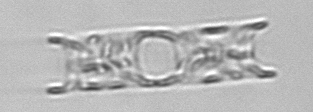
Label: Eucampia